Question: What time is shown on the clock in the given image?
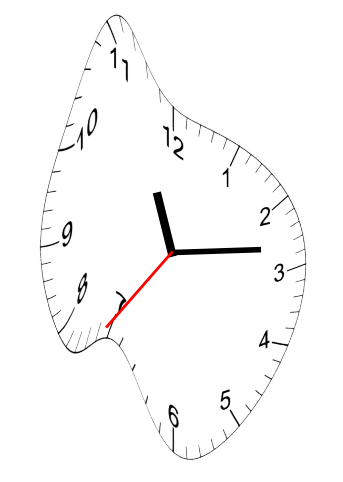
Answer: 11:13:36